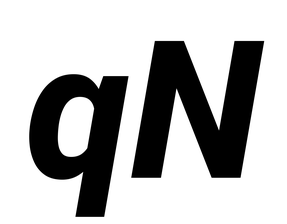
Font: Roboto-Italic_ExtraBold_Italic